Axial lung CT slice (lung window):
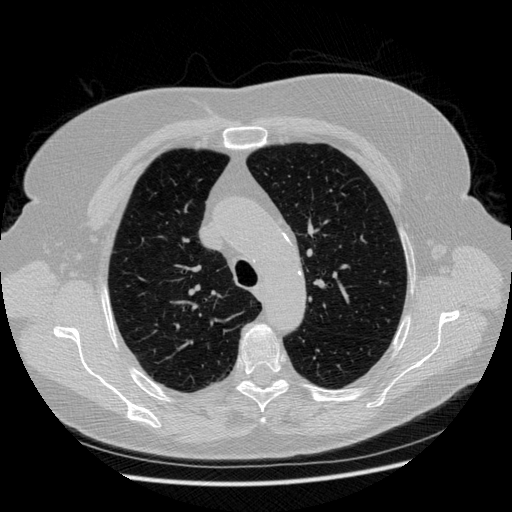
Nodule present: no